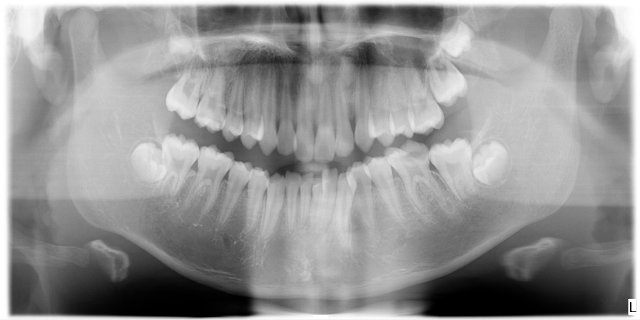
child